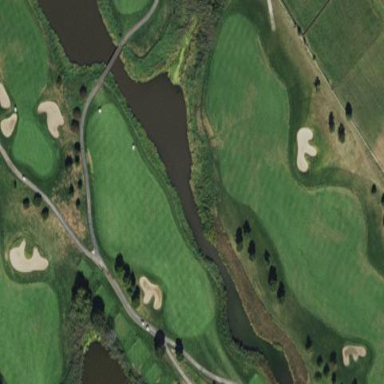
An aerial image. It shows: Grassy area designated as golf fairway.